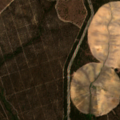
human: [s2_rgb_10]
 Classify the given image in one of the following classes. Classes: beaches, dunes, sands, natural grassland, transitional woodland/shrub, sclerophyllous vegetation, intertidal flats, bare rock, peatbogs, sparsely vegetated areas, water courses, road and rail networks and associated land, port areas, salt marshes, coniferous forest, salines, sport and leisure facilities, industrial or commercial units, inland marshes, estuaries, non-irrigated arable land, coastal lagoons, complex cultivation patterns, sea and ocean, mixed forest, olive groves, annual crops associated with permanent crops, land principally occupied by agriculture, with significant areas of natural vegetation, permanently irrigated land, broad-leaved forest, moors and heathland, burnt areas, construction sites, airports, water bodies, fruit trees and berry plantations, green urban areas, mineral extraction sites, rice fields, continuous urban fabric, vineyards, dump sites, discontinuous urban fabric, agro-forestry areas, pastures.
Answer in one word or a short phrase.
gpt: permanently irrigated land, broad-leaved forest, mixed forest, transitional woodland/shrub